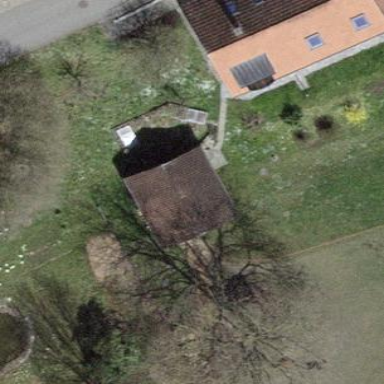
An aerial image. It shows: Building with tile roof.